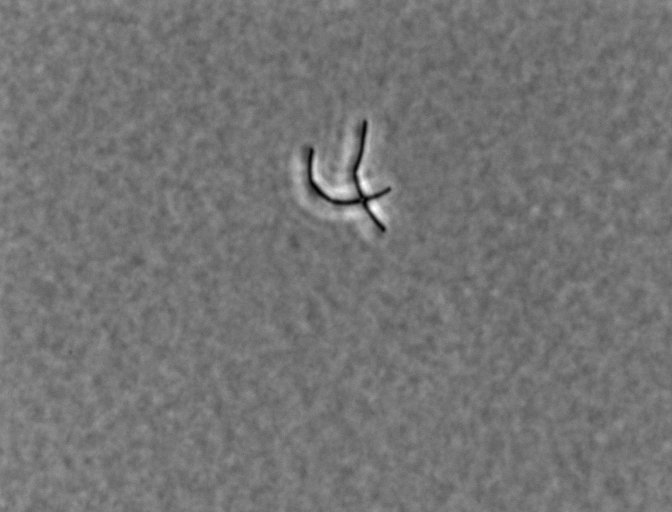
Bacillus subtilis